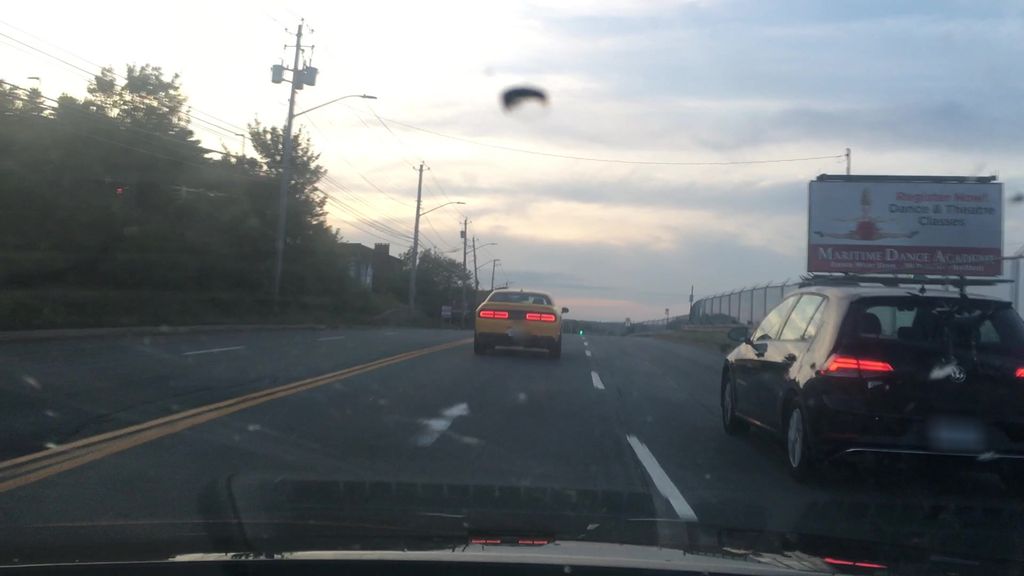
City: halifax